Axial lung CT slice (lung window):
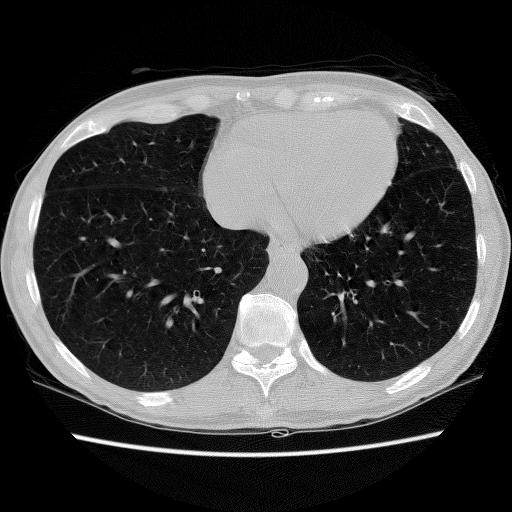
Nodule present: no